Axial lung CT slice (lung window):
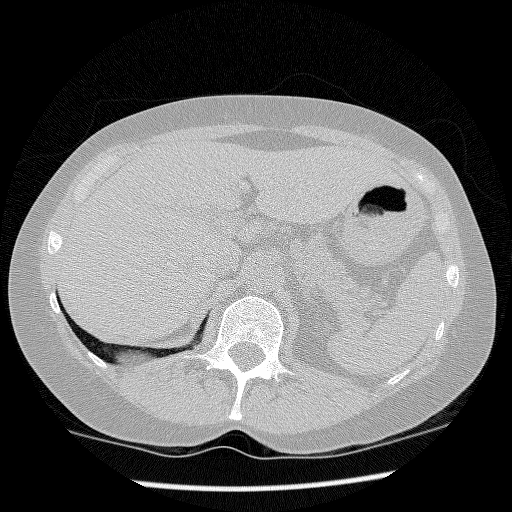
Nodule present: no